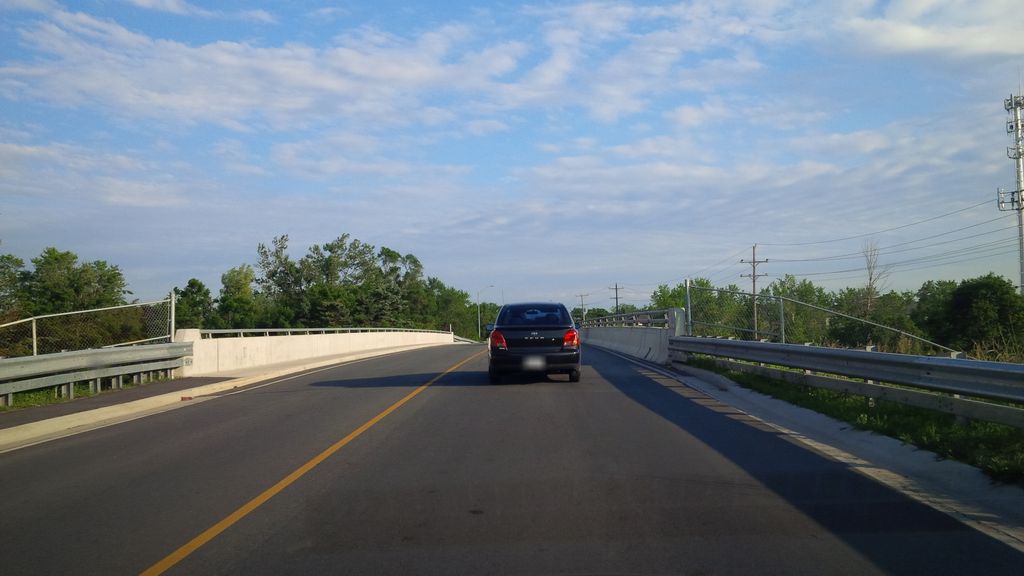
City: hamilton